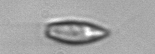
Label: Chrysochromulina